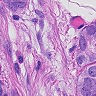
Metastatic tissue present: yes